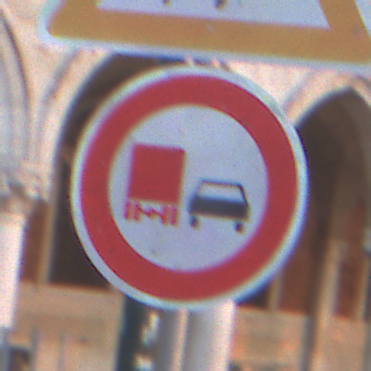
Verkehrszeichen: UeberholverbotKraftfahrzeuge
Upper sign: KinderRechts
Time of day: SunriseSunset
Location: Outdoor (Urban)
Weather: Clear
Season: NotSpecified
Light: Natural